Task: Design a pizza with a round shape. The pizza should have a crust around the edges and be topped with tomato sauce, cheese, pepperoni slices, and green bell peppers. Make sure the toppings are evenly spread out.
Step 493:
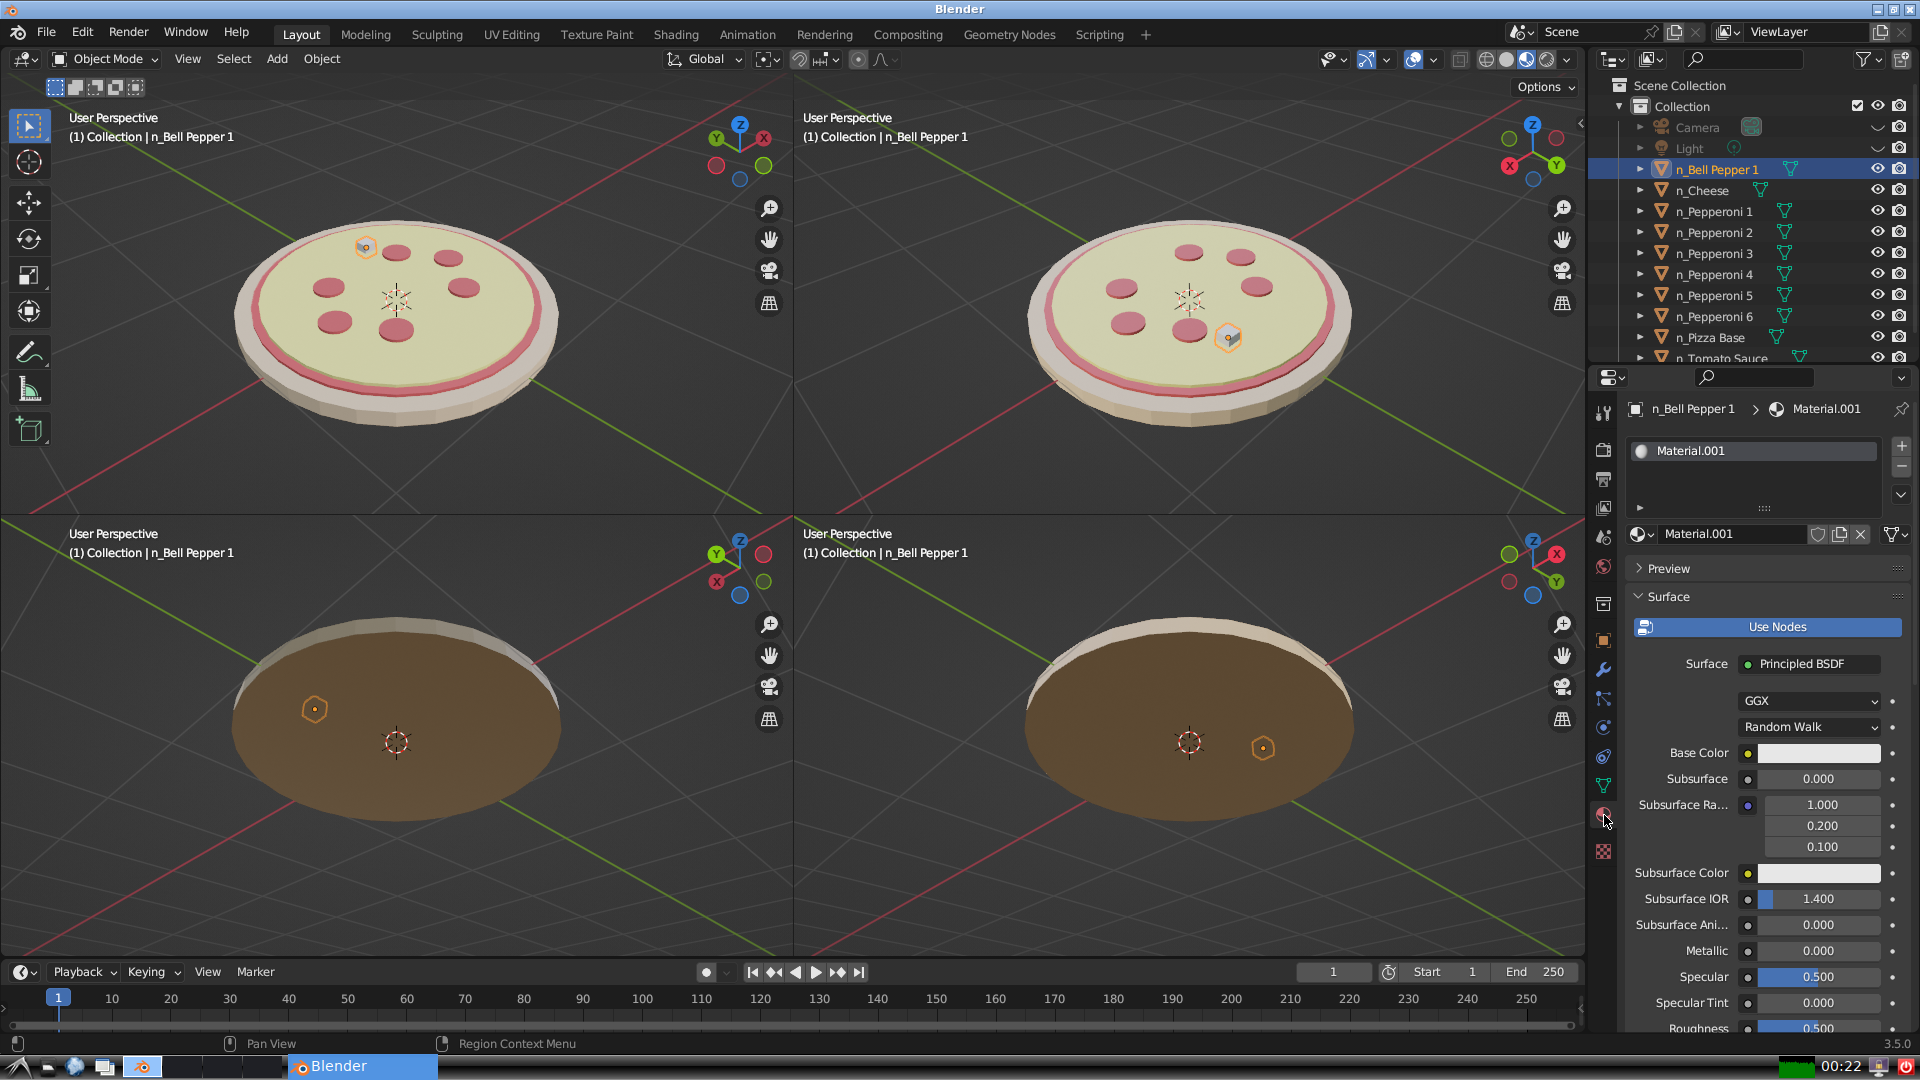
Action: click: no